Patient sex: M
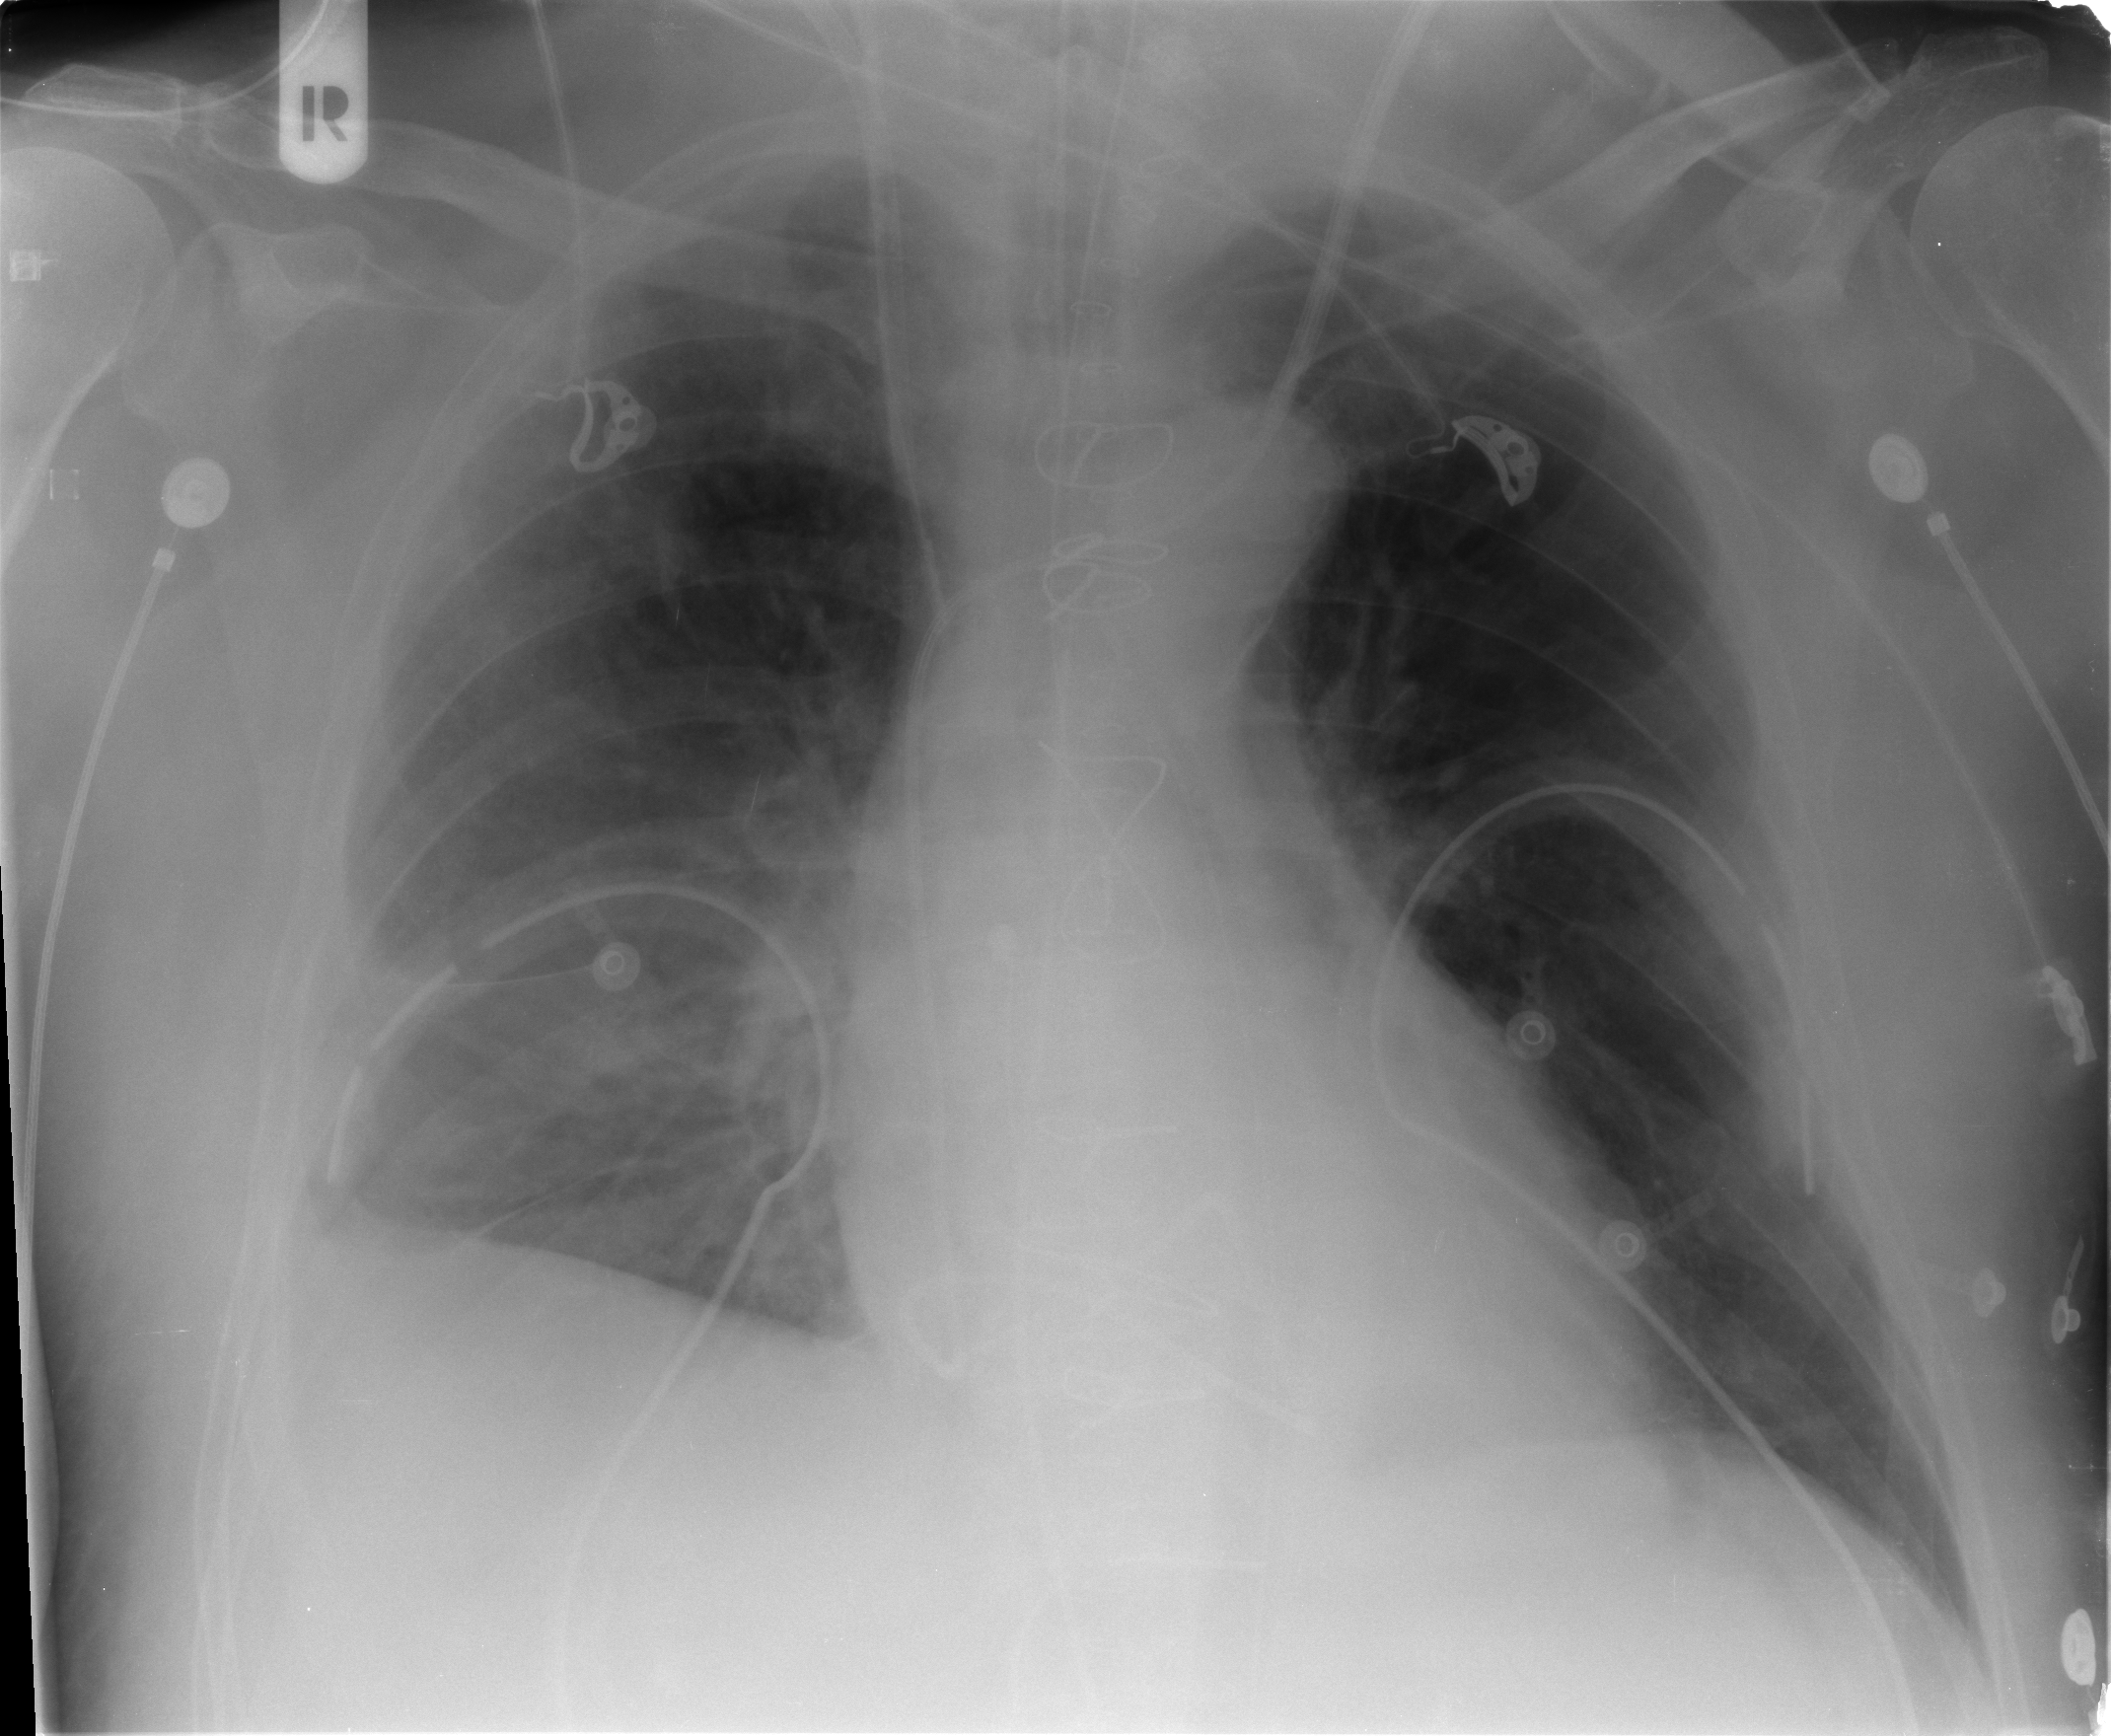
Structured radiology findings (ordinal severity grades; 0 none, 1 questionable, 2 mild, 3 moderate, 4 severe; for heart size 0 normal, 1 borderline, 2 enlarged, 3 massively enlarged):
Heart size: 2
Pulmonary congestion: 1
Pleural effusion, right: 2
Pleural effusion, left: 0
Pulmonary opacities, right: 0
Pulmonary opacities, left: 0
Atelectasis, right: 2
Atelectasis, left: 0